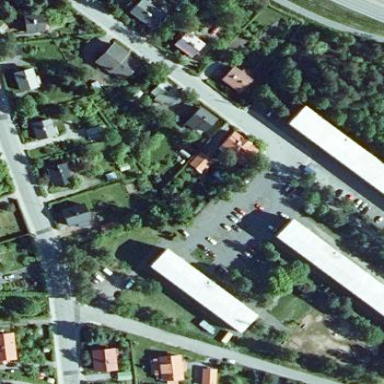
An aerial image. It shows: Parking area with surface.